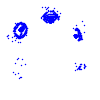
Particle: pion